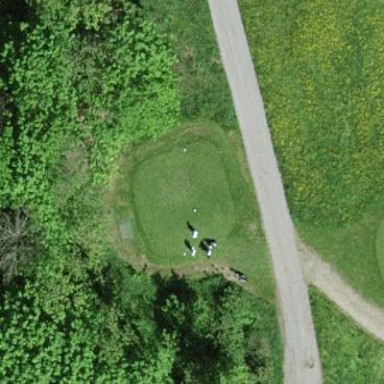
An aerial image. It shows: Grassy area designated as golf tee.